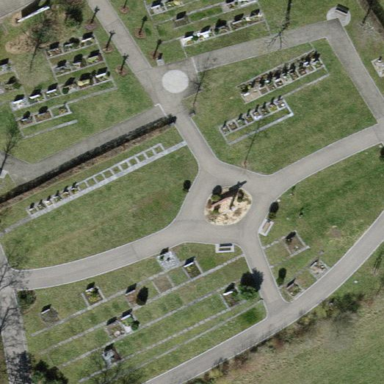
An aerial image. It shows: Cemetery.